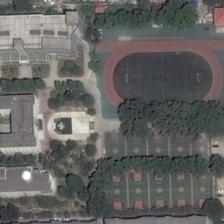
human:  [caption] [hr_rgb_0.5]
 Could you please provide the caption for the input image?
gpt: some buildings and many green trees are around a playground and two rows of basketball fields separately .

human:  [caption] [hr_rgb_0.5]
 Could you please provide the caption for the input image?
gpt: soccer field and basketball courts are separated by dense green belt while a red building and a blue building are situated beside the playground .

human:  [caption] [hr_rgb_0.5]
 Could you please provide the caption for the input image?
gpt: a playground with two rows of basketball fields next to it is surrounded by many trees and buildings .

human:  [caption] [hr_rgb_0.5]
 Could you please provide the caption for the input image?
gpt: a playground with two rows of basketball fields is surrounded by many green trees and many buildings .

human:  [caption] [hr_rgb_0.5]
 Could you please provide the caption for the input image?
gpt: a playground with two rows of basketball fields next to it is surrounded by many trees and buildings .